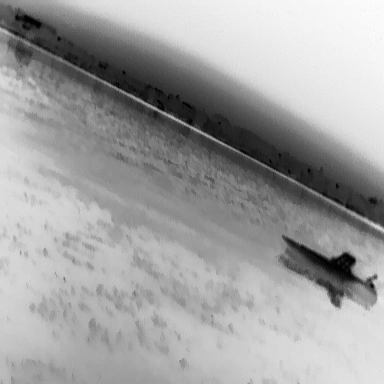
There is a canoe in the infrared image.